Question: I have cells overlapping like so:

my 'cellForItemAtIndexPath' is as such:
'''
func collectionView(collectionView: UICollectionView, cellForItemAtIndexPath indexPath: NSIndexPath) -> UICollectionViewCell {
let cell = collectionView.dequeueReusableCellWithReuseIdentifier("Cell", forIndexPath: indexPath) as UICollectionViewCell
cell.backgroundColor = UIColor(red: 27.0/255.0, green: 38.0/255.0, blue: 52.0/255.0, alpha: 1.0)
let textFrame = CGRect(x: 0, y: cell.frame.height * 0.30, width: cell.frame.width, height: cell.frame.height)
var textLabel: UILabel! = UILabel(frame: textFrame)
textLabel.font = UIFont(name:"Helvetica-Light", size: 14.0)
textLabel.textAlignment = .Center
textLabel.textColor = UIColor.whiteColor()
println(categoryArray[indexPath.row].category)
textLabel.text = categoryArray[indexPath.row].category
var cellImage = UIImage(named: categoryArray[indexPath.row].catImage)//Array(Array(model.categories.values)[cellCount])[1]
let imageSize = cell.frame.height * 0.45
let imageView = UIImageView(image: cellImage as UIImage?)
imageView.frame = CGRect(x: (cell.frame.width / 2) - (imageSize / 2), y:cell.frame.height * 0.15, width: imageSize, height: imageSize)
var bottomBorder: UIView = UIView(frame:CGRectMake(0, cell.frame.height - 1.0, cell.frame.width, 5));
//bottomBorder.backgroundColor = UIColor(rgba: Array(Array(model.categories.values)[cellCount])[0] as String)
bottomBorder.backgroundColor = UIColor(rgba: "#A64259")
cell.addSubview(imageView)
cell.addSubview(bottomBorder)
cell.addSubview(textLabel)
cellCount++
return cell
}
'''
I understand that it reuses the cells, great idea...except how do I prevent the cell text from overlapping?
---
Since these subviews were continually being modified I figured, what if I just dumped them and created new ones so I used:
'''
for view in cell.subviews {
view.removeFromSuperview()
}
'''
And that seemed to do the trick. I suspect this has a little more overhead than just modifying the values of the specific elements in the subviews. Will investigate further.
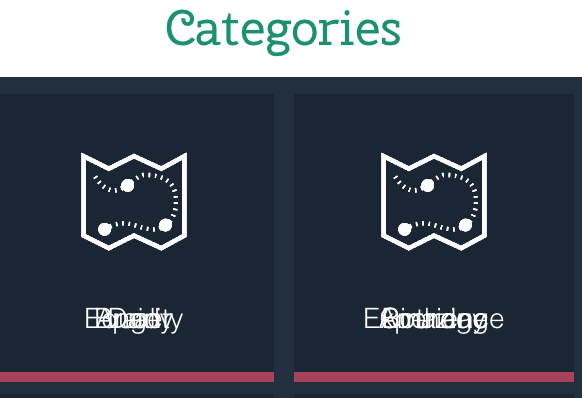
Answer: The reason it's happening is because the cells are being reused and you end up adding the image as a subview multiple times to the same UICollectionViewCell object. You can make a custom class that extends UICollectionViewCell so that you can hold onto the imageView that you add.
'''
class ImageCell : UICollectionViewCell {
private(set) var imageView : UIImageView?
private(set) var textLabel : UILabel?
func setImage(image: UIImage?) {
if self.imageView == nil {
let imageSize = cell.frame.height * 0.45
self.imageView = UIImageView()
self.imageView.frame = CGRect(x: (self.frame.width / 2) - (imageSize / 2), y:self.frame.height * 0.15, width: imageSize, height: imageSize)
self.addSubview(imageView!)
}
imageView!.image = image
}
func setLabel(text: String) {
if self.textLabel == nil {
let textFrame = CGRect(x: 0, y: self.frame.height * 0.30, width: self.frame.width, height: self.frame.height)
self.textLabel = UILabel(frame: textFrame)
textLabel.font = UIFont(name:"Helvetica-Light", size: 14.0)
textLabel.textAlignment = .Center
textLabel.textColor = UIColor.whiteColor()
}
textLabel.text = text
}
}
'''
Then in your cellForItemAtIndexPath:
'''
let cell = collectionView.dequeueReusableCellWithReuseIdentifier("Cell", forIndexPath: indexPath) as ImageCell
var cellImage = UIImage(named: categoryArray[indexPath.row].catImage)
cell.setImage(cellImage)
cell.setLabel(categoryArray[indexPath.row].category)
'''
Obviously you would have to customize it to get the same layout, but that should get you started.